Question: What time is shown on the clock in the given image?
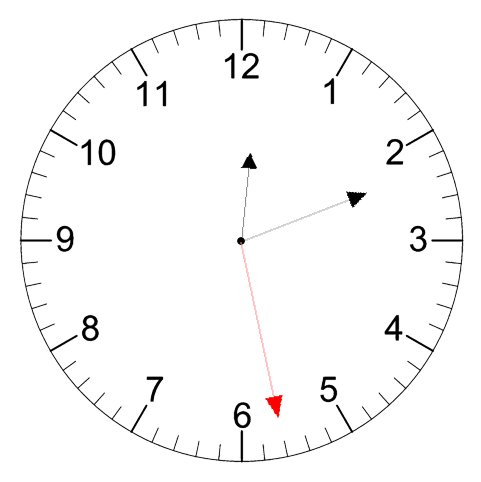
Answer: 12:11:28